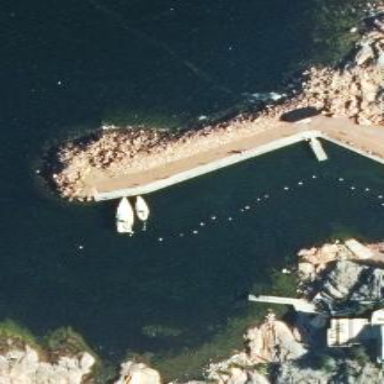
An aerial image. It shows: Breakwater structure.